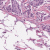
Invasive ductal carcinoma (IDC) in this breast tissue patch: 1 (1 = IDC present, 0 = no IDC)